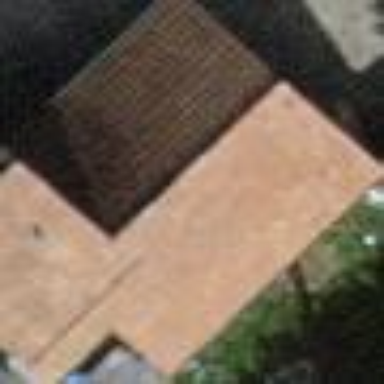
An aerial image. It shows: View of roof of building.